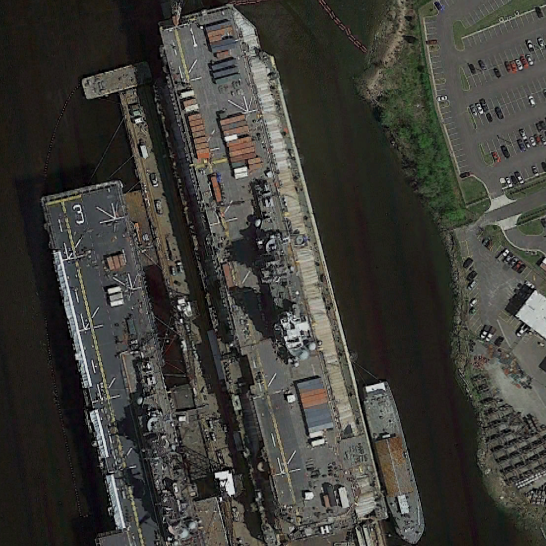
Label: assault